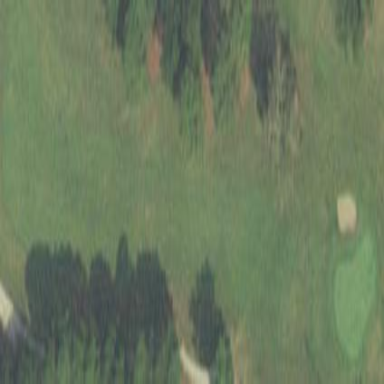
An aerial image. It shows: Scenic golf fairway.